Question: The issue I am running into is changing the SPinnerModel type into a double as it will be used later in the program. Also I cannot use weightSpinnerMetric outside of its method, but I am not sure on how to fix that.
Thanks once again guys.
'''
import javax.swing.*;
import javax.swing.event.*;
public class UI {
private JSpinner weightSpinnerMetric;
//Need to change the weightSpinnerMetric to double and then use it here but cannot do either
private void weightSpinnerMetricStateChanged(ChangeEvent e) {
JSpinner weightSpinnerMetric = (JSpinner) e.getSource();
SpinnerModel spinnerModel = weightSpinnerMetric.getModel();
System.out.println(spinnerModel.getValue());
weightSpinnerMetric = new JSpinner(); //Spinner created here.
weightSpinnerMetric.setModel(new SpinnerNumberModel(3, 3, 31, 1));
weightSpinnerMetric.addChangeListener(new ChangeListener() {
@Override
public void stateChanged(ChangeEvent e) {
weightSpinnerMetricStateChanged(e);
weightSpinnerMetricStateChanged(e);
}
});
}}
'''
As it stands, I wish to call the spinnermodel in another method(A button) so the spinnermodel value is called when the button is pressed, for a visual example I have the following:
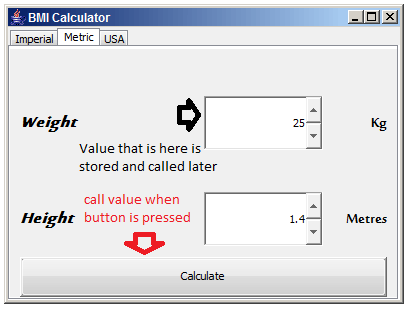
Answer: If the other method is in the same class UI, just call it?
As in:
'''
weightSpinnerMetric.getModel().getValue();
'''
And if you need it to be a double cast it with '(double)'.
If the method is in another class, you should provide a none-private method in UI similar to this:
'''
public double getCurrentWeight() {
return (double) weightSpinnerMetric.getModel().getVale();
}
'''
An alternative approch is to have a variable hold the current input weight, and update it in 'weightSpinnerMetricStateChanged' instead of 'System.out.println(spinnerModel.getValue())' set that value to that variable.